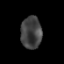
Tissue: prostate
Cell type: Epithelial cells
Senescence score: 0.3431
Nuclear area (px): 655
Mean DAPI intensity: 66.435